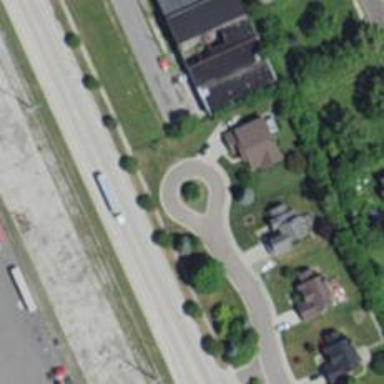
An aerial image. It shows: Turning loop on the road.